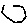
Label: hexagon